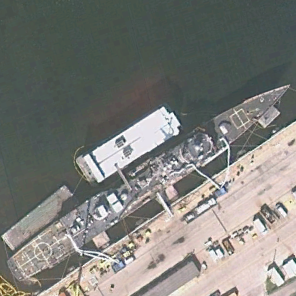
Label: cruiser